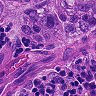
Metastatic tissue present: yes